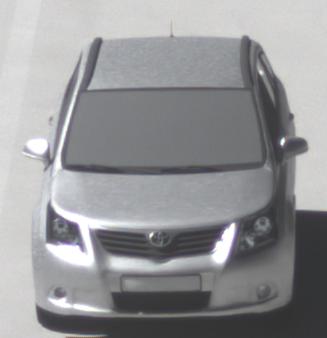
Make: Toyota
Model: Avensis 1.6
Detailed model: Avensis (T27) Notch Back
Model produced from: 2009/01
Model produced until: 2010/08
Doors: 4
Color: white
Road condition: dry road
Daytime: midday
Contrast: high contrast